【题型】选择题　【知识点】平面几何　【难度】easy
如图，在$\text{Rt}\triangle ABC$中，$\angle ACB=90^\circ$，$D$为斜边$AB$的中点，动点$P$从$B$点出发，沿$B\to C\to A$运动，如图1所示，设$S_{\triangle DPB}=y$，点$P$运动的路程为$x$，若$y$与$x$之间的函数图象如图2所示，则$y$的最大值为（  ）
A．$2$
B．$3$
C．$6$
D．$7$

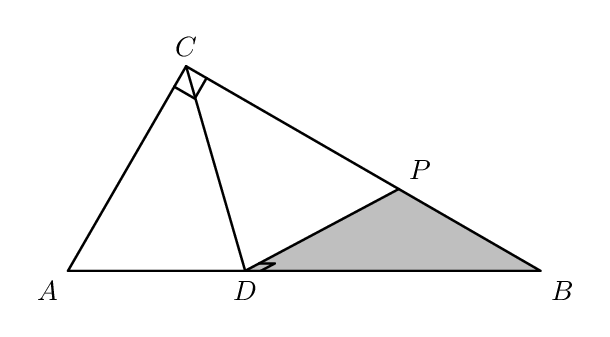
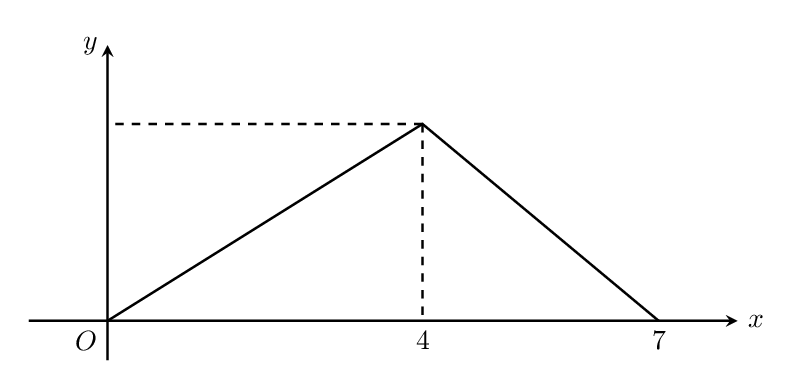
【解答】

\noindent \textbf{【答案】} B

\vspace{0.2cm}
\noindent \textbf{【分析】} 本题考查动点问题的函数图象，解题的关键是明确题意，利用数形结合的思想解决问题．根据已知条件和图象可以得到$BC$、$AC$的长度，当$x=4$时，点$P$与点$C$重合，此时$S_{\triangle DPB}=\dfrac{1}{2}S_{\triangle ABC}$，从而可以求出函数的最大值．

\vspace{0.2cm}
\noindent \textbf{【详解】} 解：根据函数图象可得，当$x=4$时，点$P$与点$C$重合，$BC=4$，$AC=7-4=3$，
$\because \angle ACB=90^\circ$，点$D$为$AB$的中点，
$\therefore$当$x=4$时，$S_{\triangle DPB}=\dfrac{1}{2}S_{\triangle ABC}=\dfrac{1}{2}\times\dfrac{1}{2}\times3\times4=3$，
此时函数有最大值，则$y$的最大值为$3$，
故选：B．